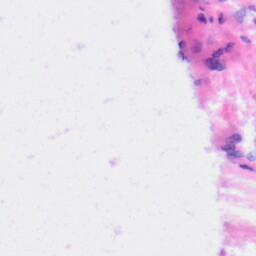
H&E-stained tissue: Liver